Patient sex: F
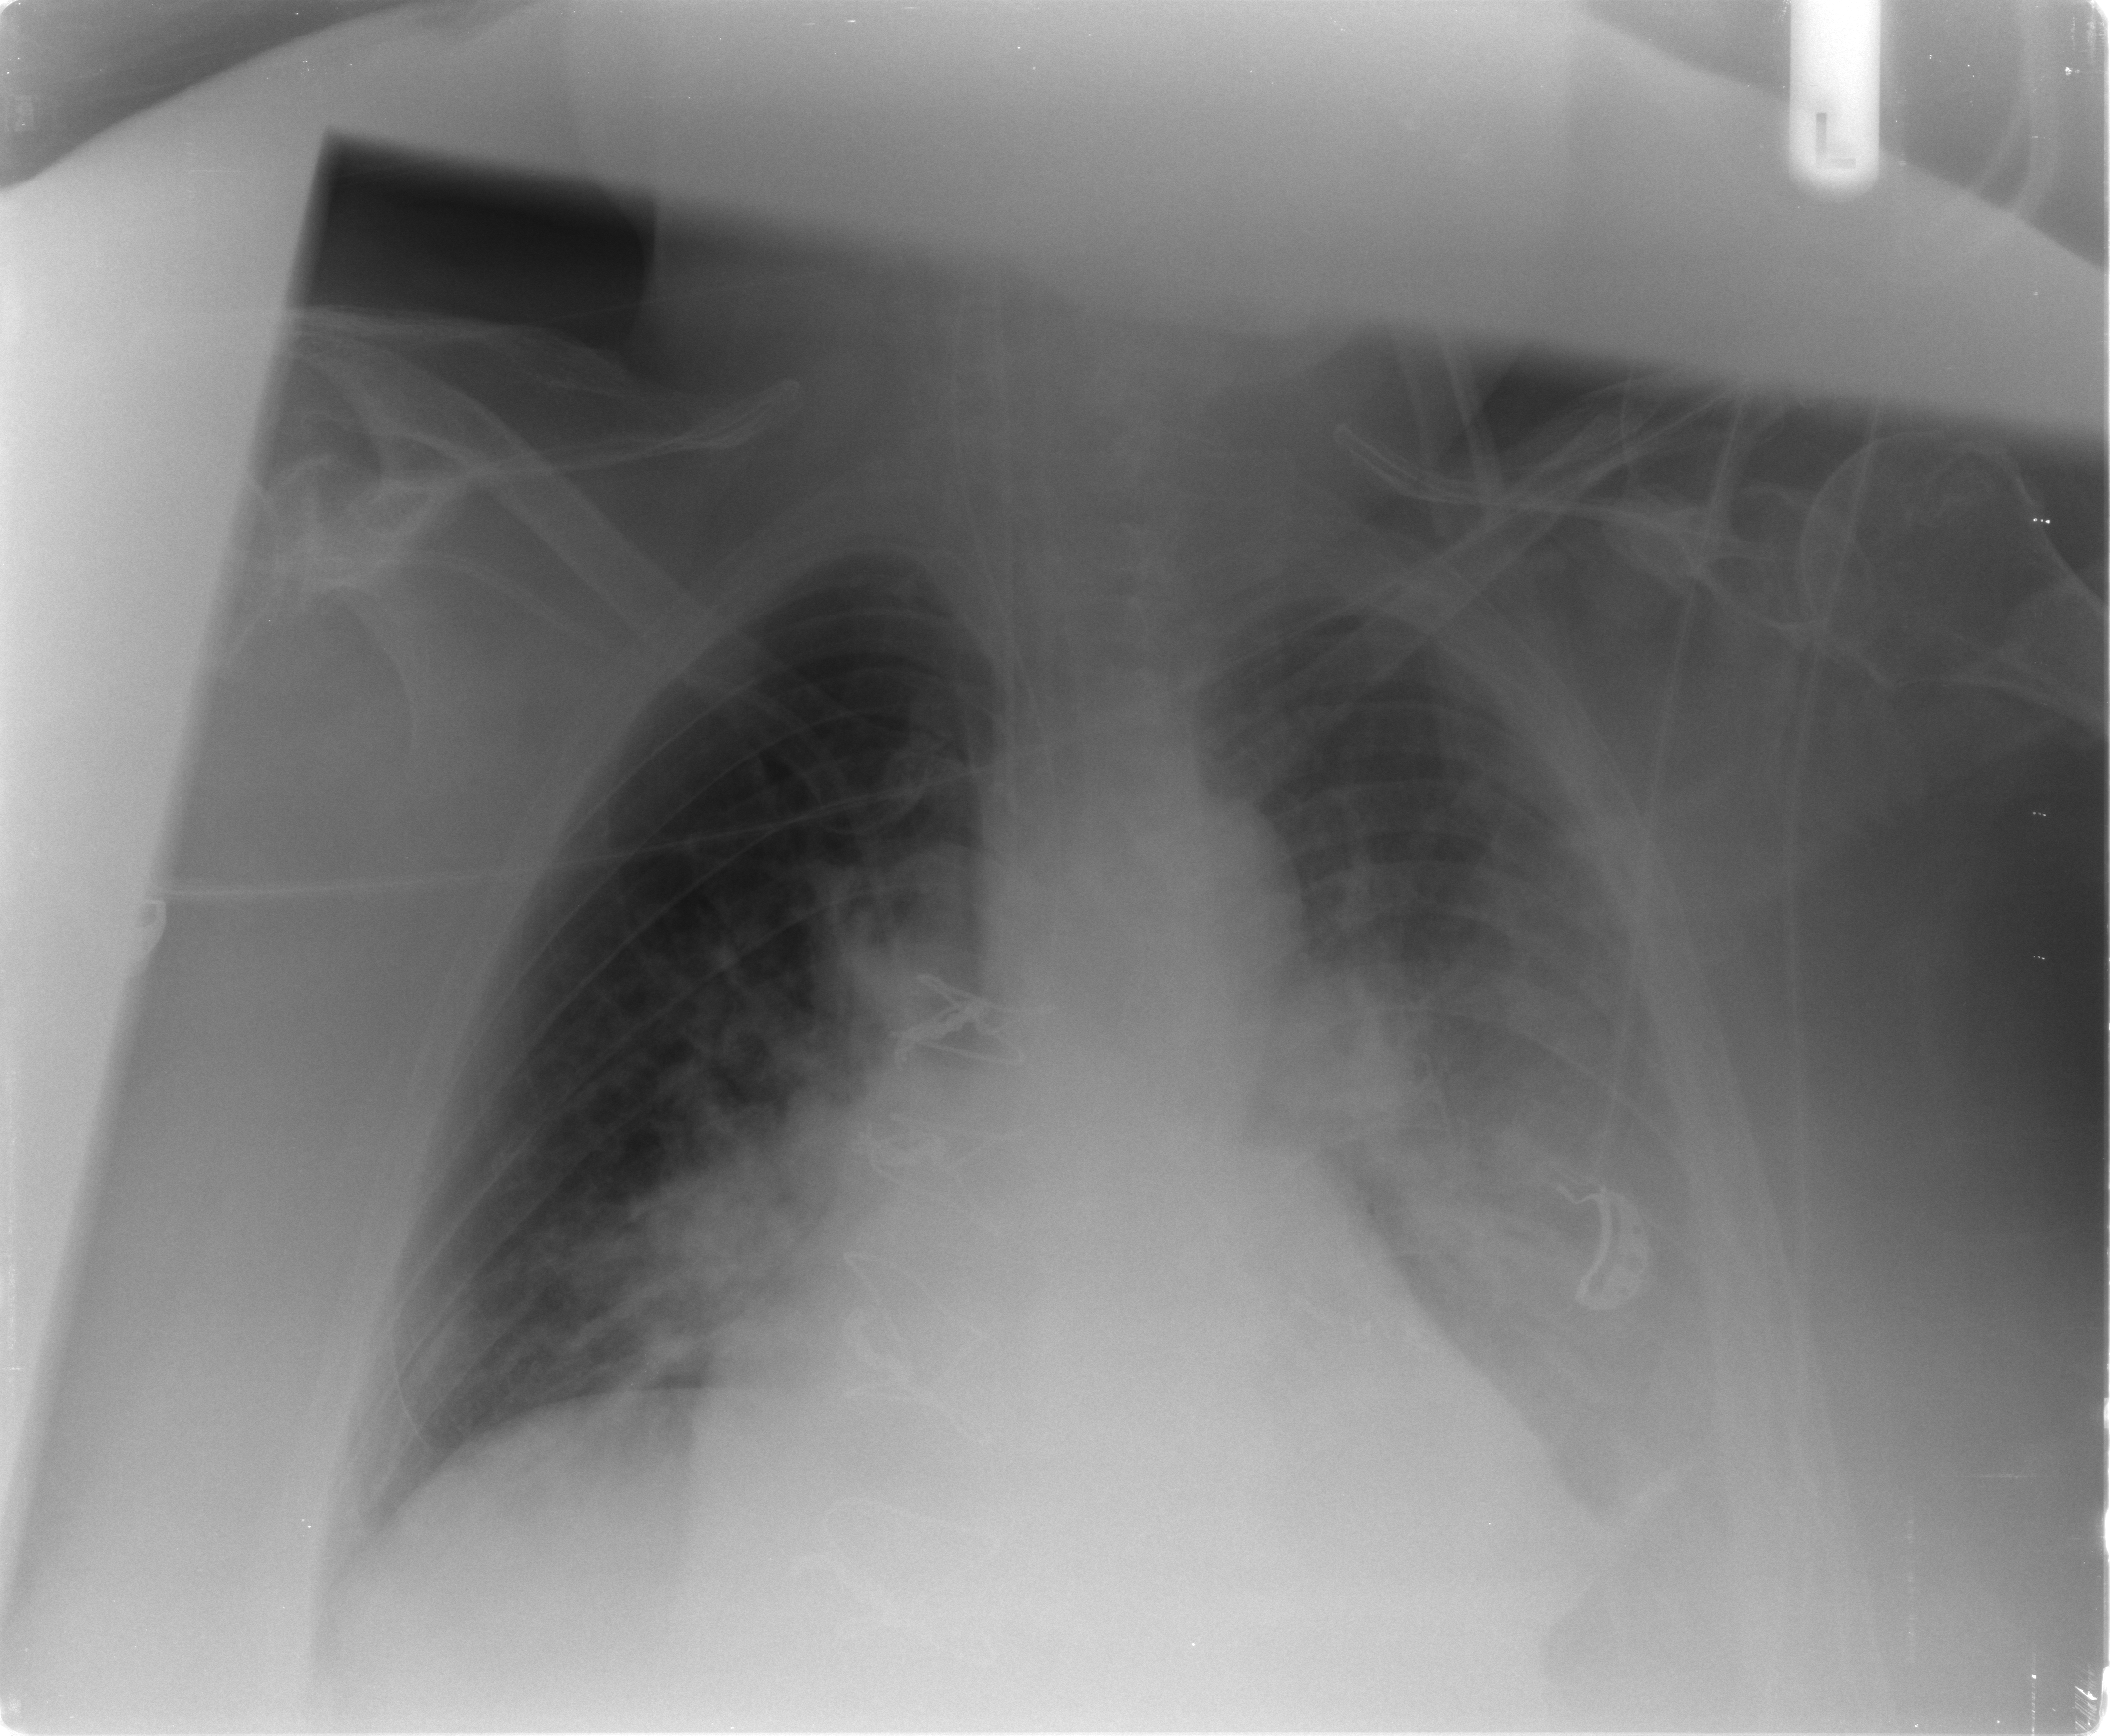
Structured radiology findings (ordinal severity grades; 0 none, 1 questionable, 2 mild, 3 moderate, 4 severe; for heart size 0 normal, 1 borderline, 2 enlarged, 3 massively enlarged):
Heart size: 2
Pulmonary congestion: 3
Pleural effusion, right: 0
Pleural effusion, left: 3
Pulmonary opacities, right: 2
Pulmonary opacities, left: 2
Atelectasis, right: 2
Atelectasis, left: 3